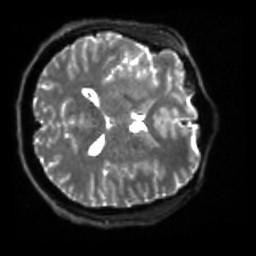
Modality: sbref
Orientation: axial
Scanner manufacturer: siemens
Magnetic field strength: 3 T
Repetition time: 4 s
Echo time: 0.0594 s